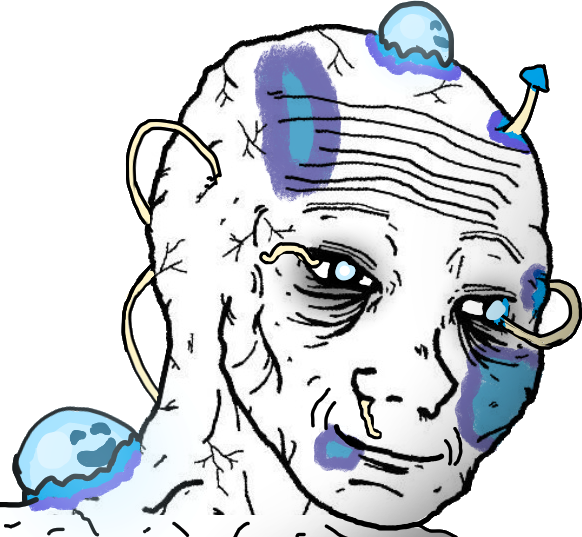
Label: 5_Tired_Wojak